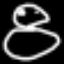
Label: frog